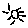
Label: sun